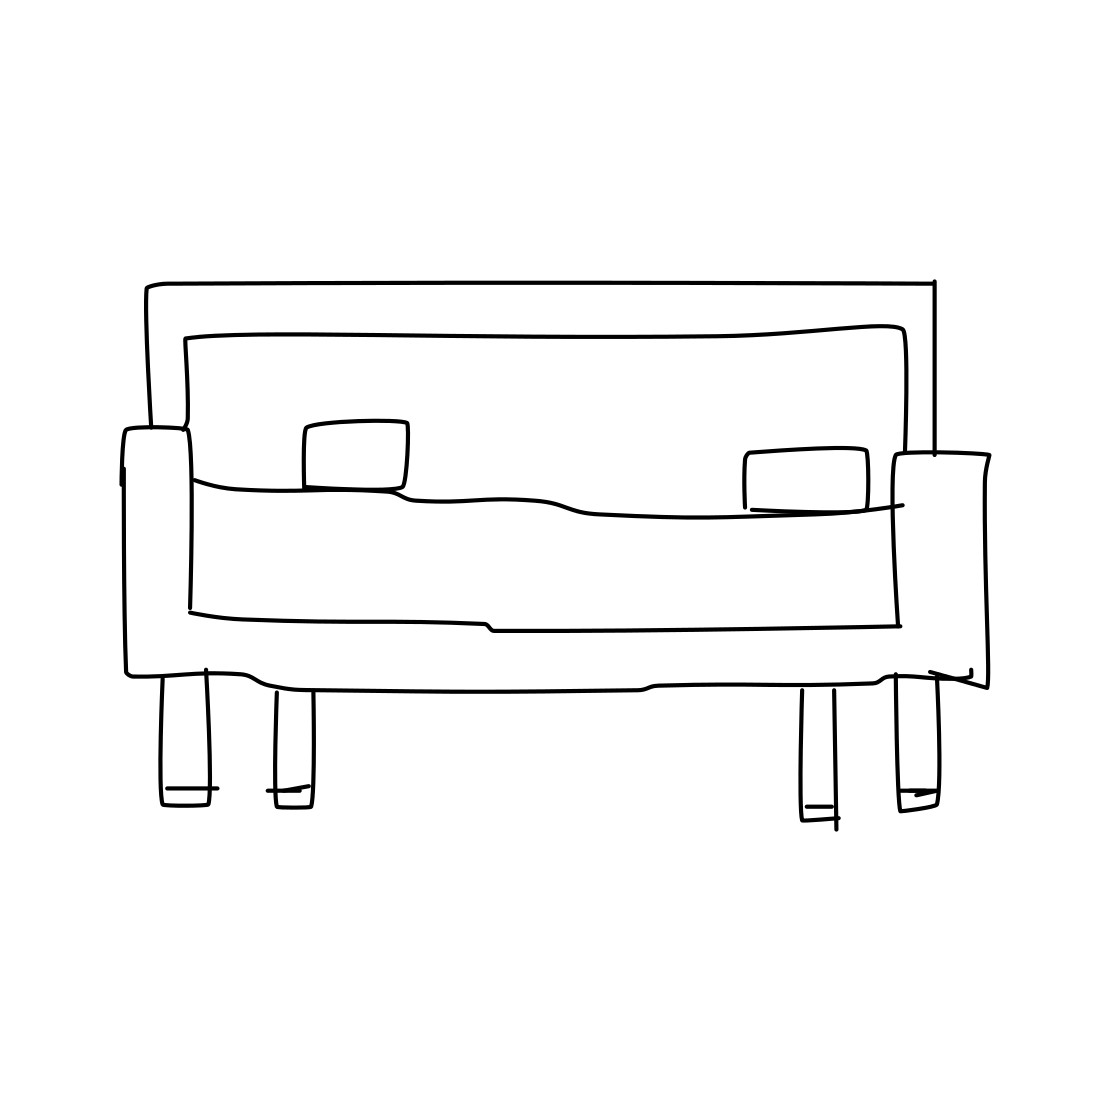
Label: couch